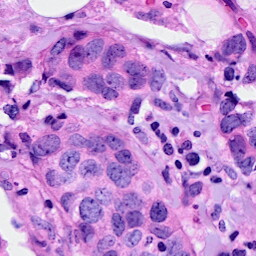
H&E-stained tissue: Breast